Interaction volume radius: 10 \u00c5
Interaction volume height: 30 \u00c5
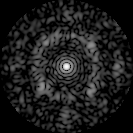
Disorder parameter: 0.7162